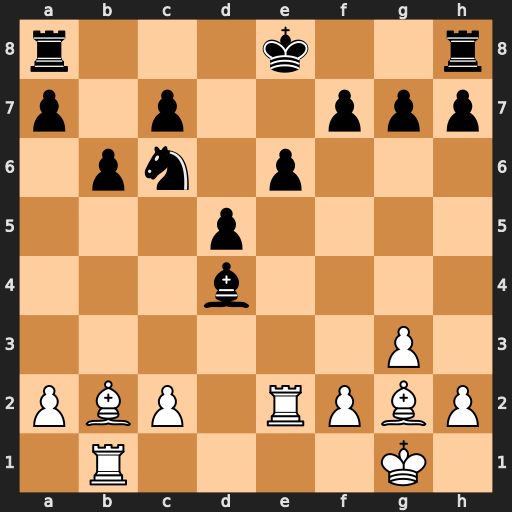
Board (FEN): r3k2r/p1p2ppp/1pn1p3/3p4/3b4/6P1/PBP1RPBP/1R4K1
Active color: w
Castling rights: kq
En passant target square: -
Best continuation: Bxd5 O-O-O Bxc6 Bxb2 Rxb2